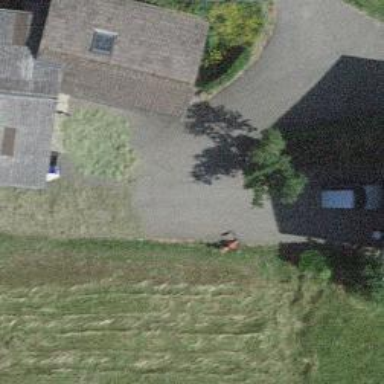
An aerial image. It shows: Farm.